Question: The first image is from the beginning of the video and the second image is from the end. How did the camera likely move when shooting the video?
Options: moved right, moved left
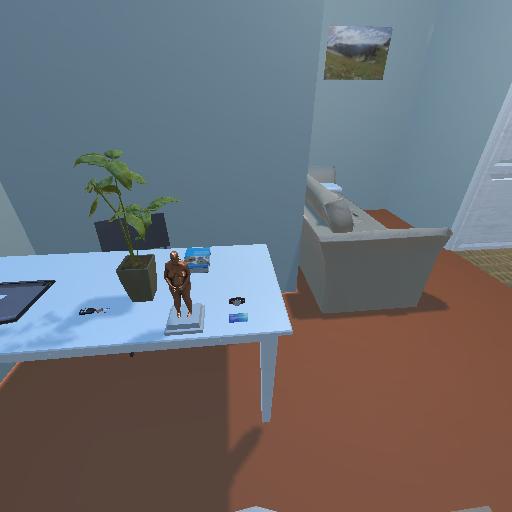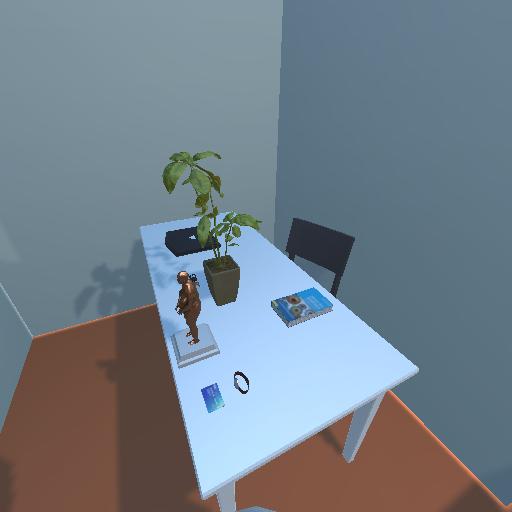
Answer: moved right